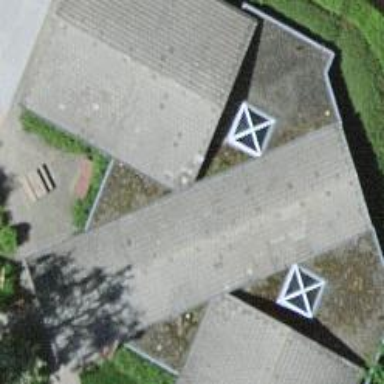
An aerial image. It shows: Kindergarten.